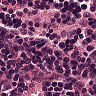
Metastatic tissue present: no